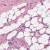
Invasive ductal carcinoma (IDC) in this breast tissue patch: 0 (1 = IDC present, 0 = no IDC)